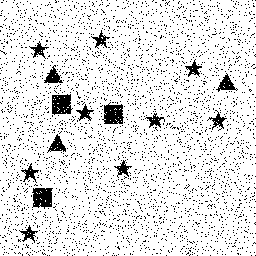
Squares: 3
Triangles: 3
Stars: 9
Total shapes: 15